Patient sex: M
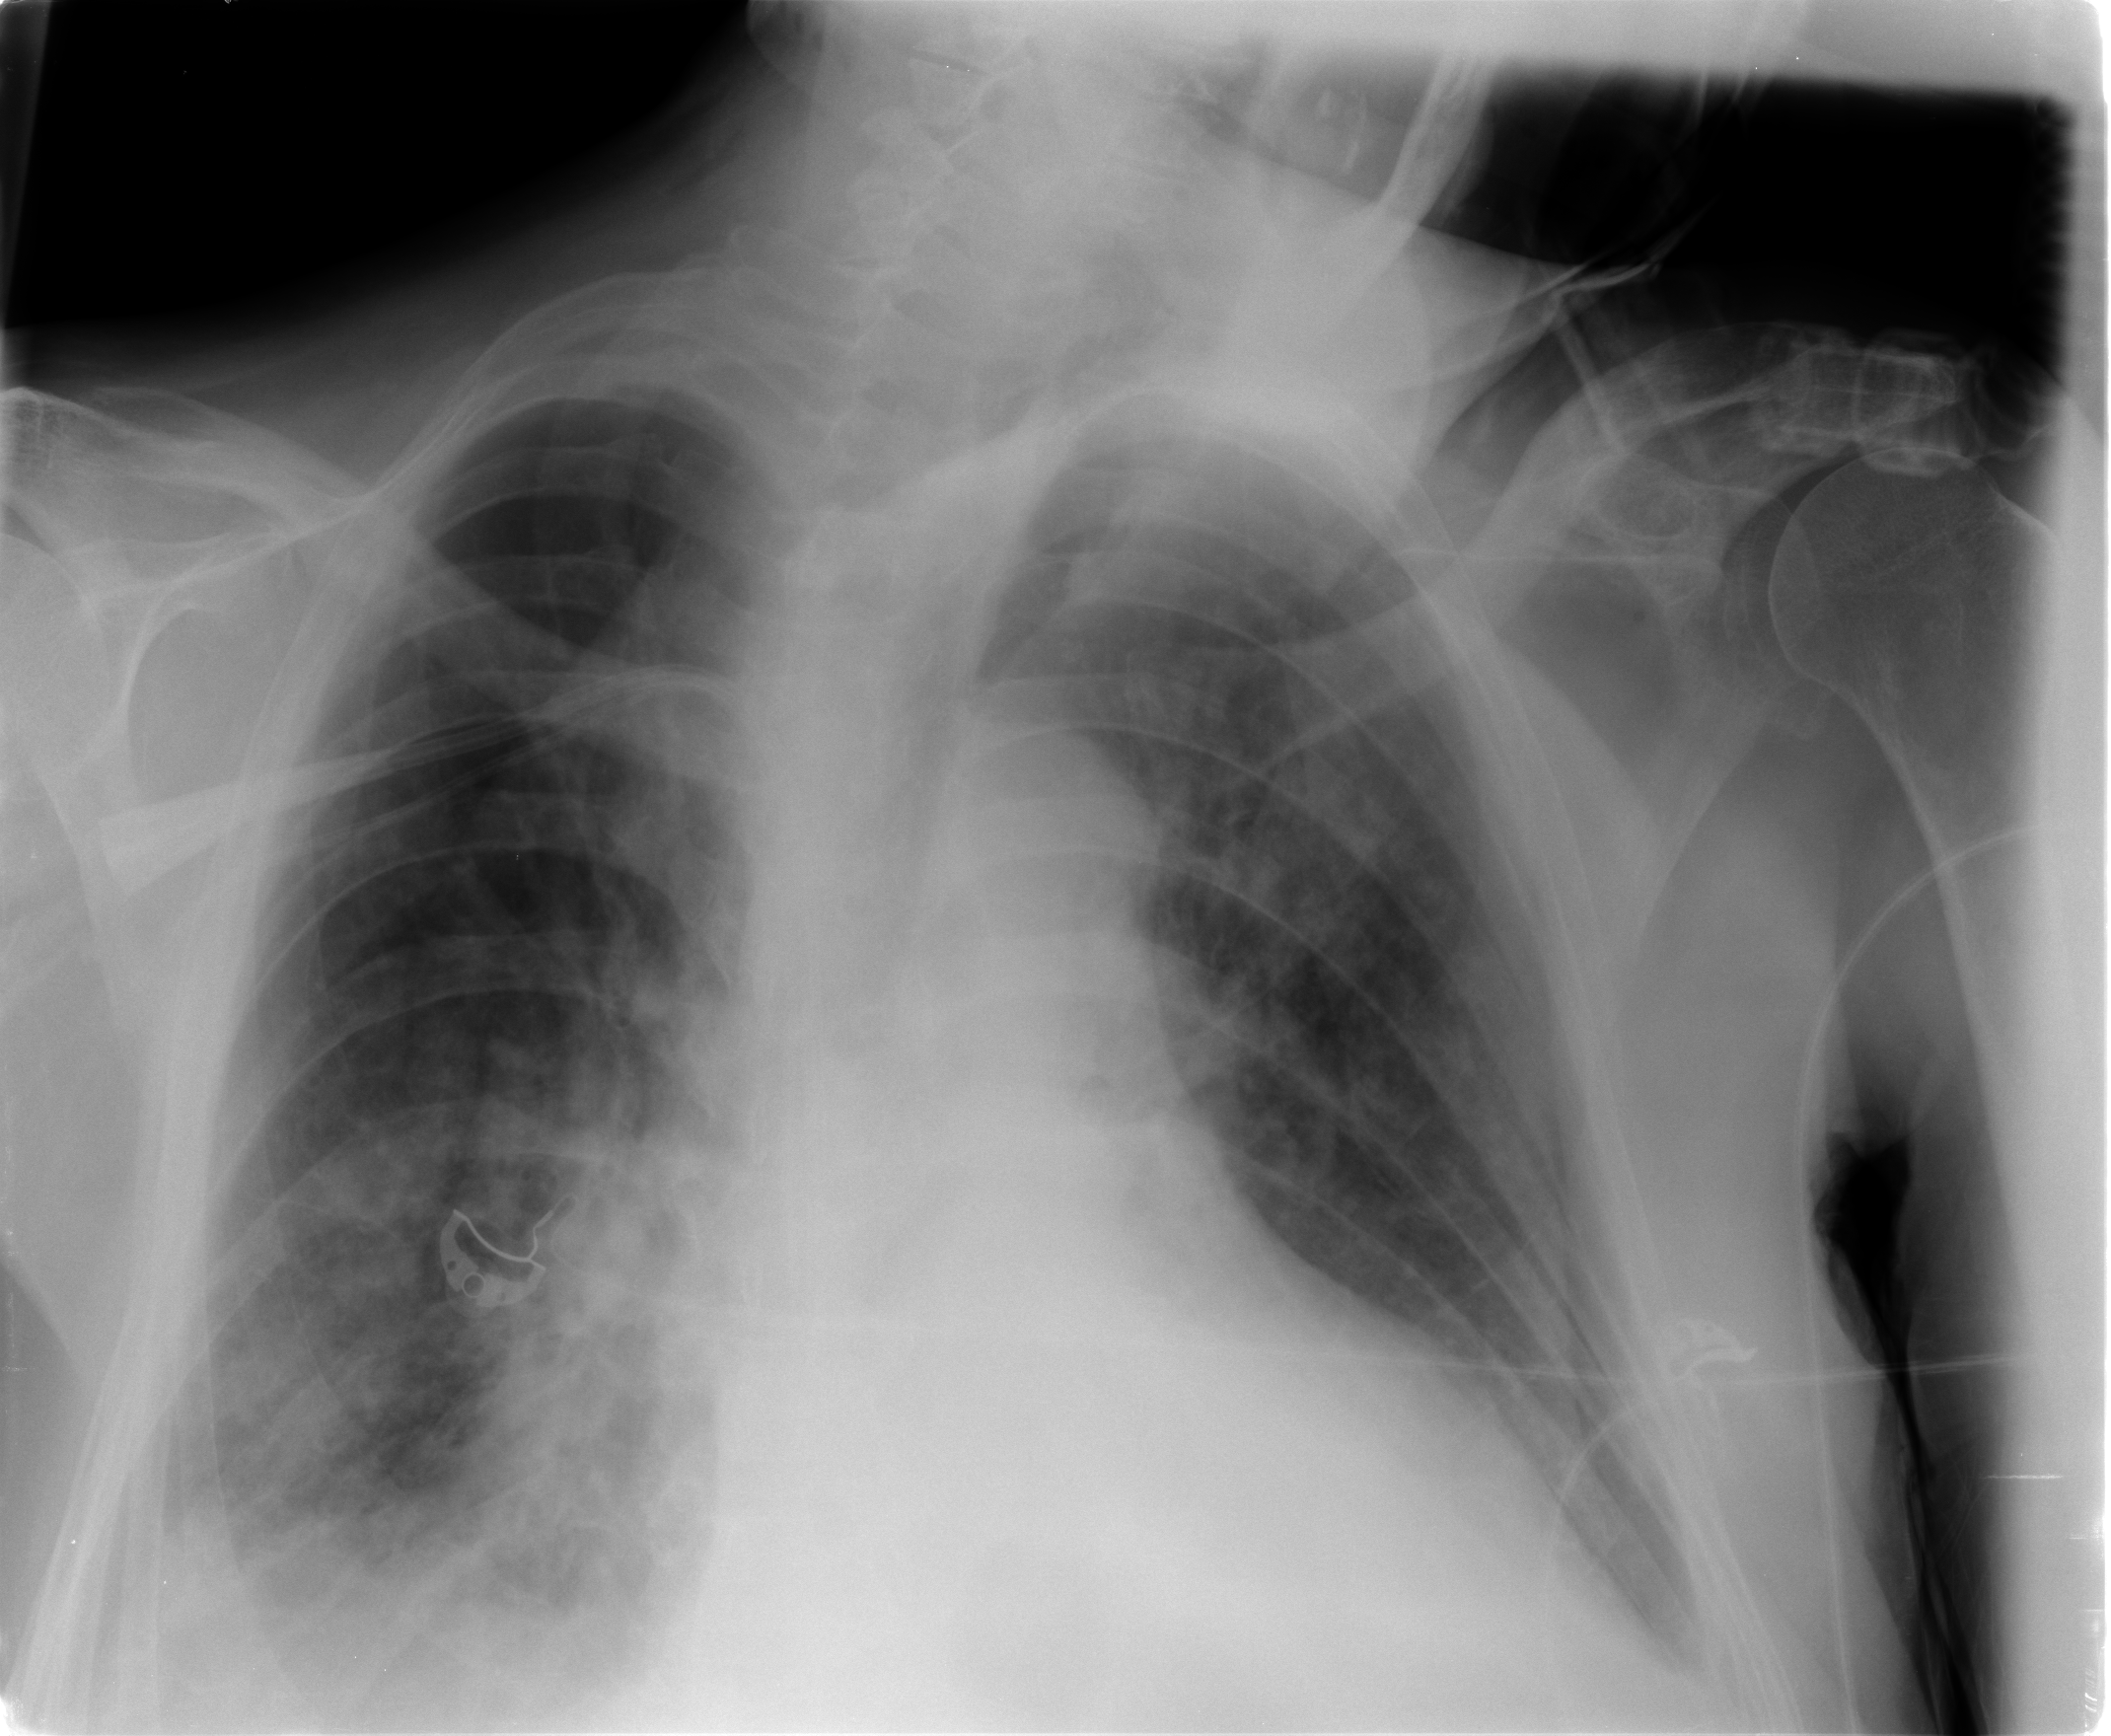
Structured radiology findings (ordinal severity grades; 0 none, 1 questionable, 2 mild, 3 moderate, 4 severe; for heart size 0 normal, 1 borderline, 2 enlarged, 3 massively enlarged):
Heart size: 2
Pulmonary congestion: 2
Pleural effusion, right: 2
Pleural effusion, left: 1
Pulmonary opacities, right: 2
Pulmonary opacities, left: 2
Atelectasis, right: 3
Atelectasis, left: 2